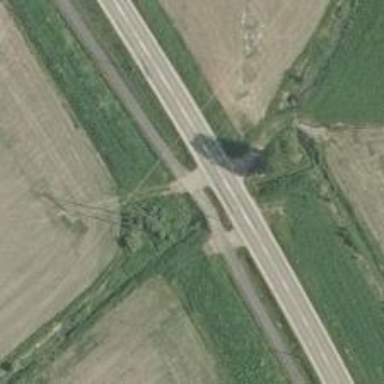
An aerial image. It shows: Asphalt cycleway.